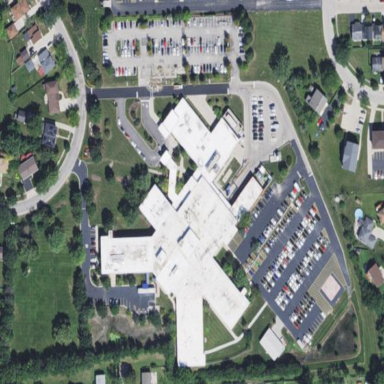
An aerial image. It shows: Healthcare facility identified as hospital.